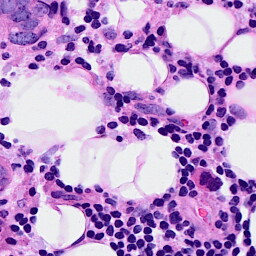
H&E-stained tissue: Breast